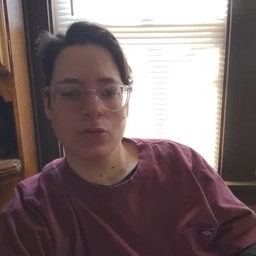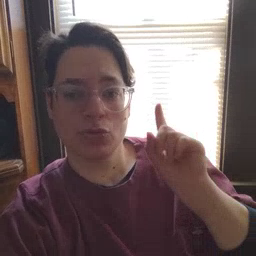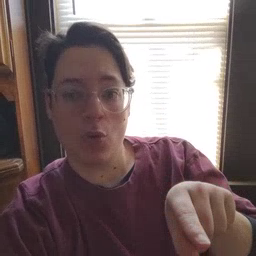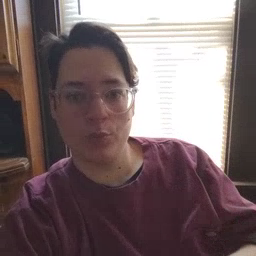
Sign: go